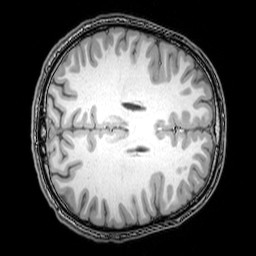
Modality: T1w
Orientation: axial
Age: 22
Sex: male
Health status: healthy
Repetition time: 0.081 s
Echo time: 0.037 s